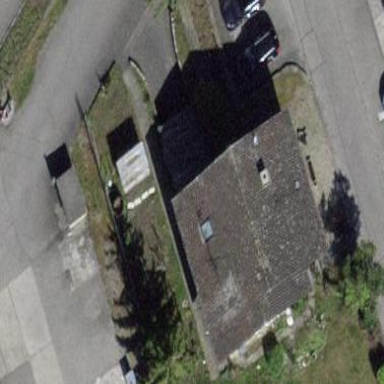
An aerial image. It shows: Building with tile roof.